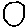
Label: circle